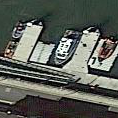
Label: civil